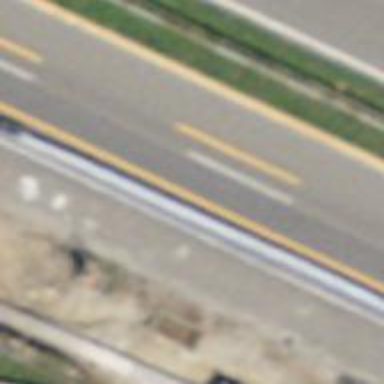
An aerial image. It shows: Motorway bridge with asphalt surface.